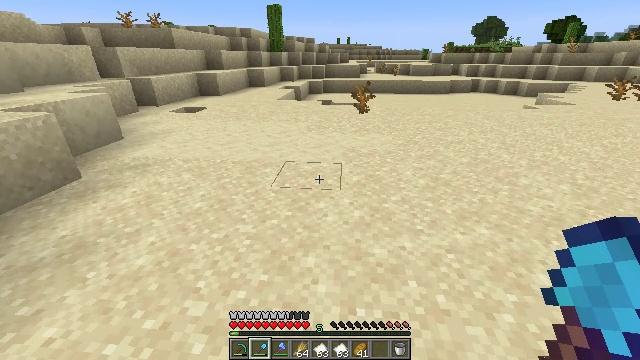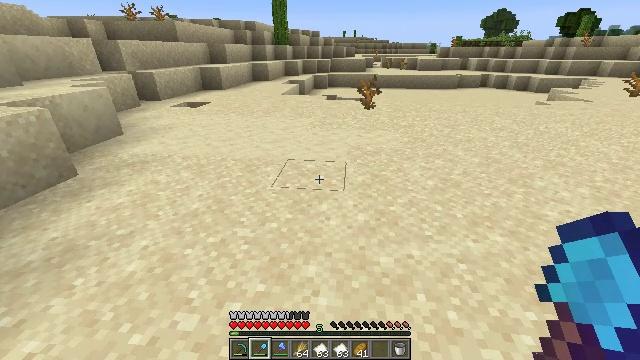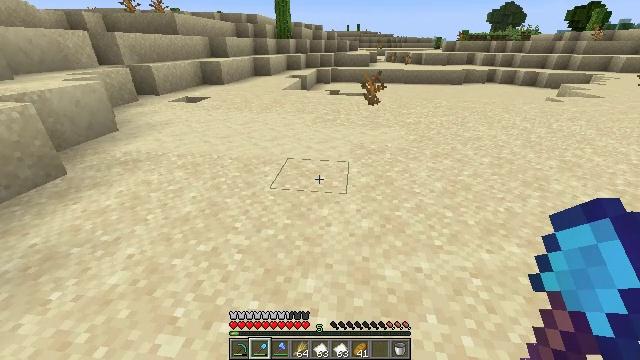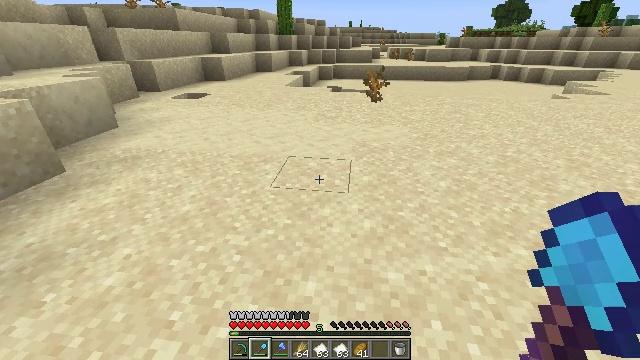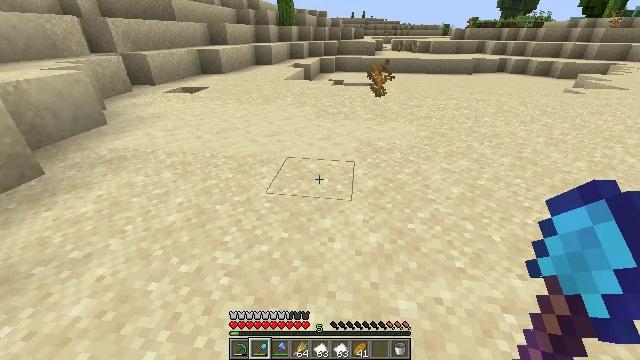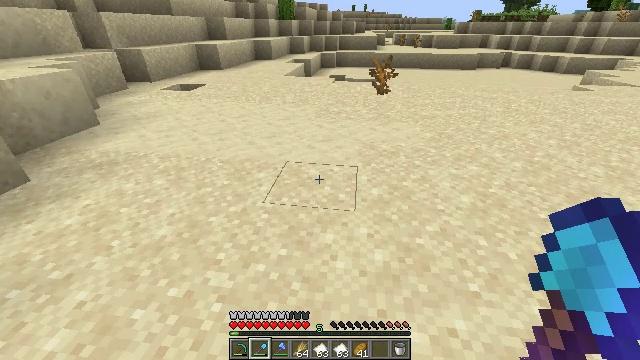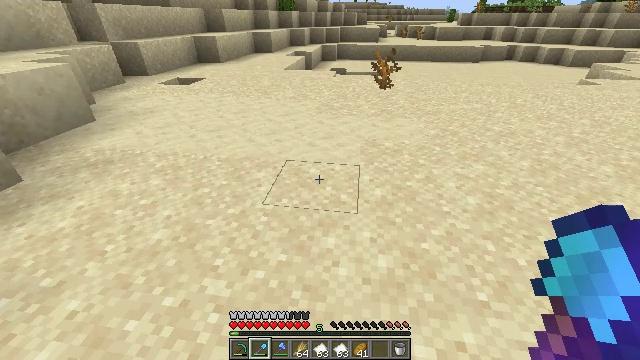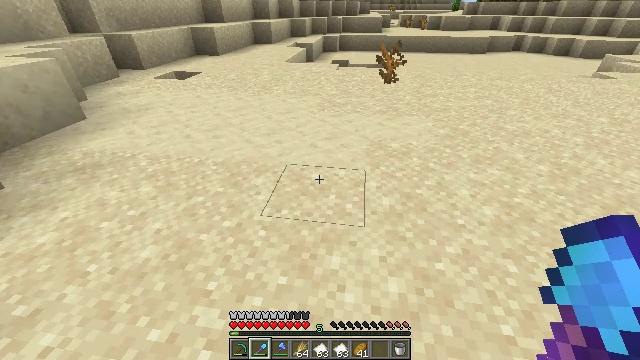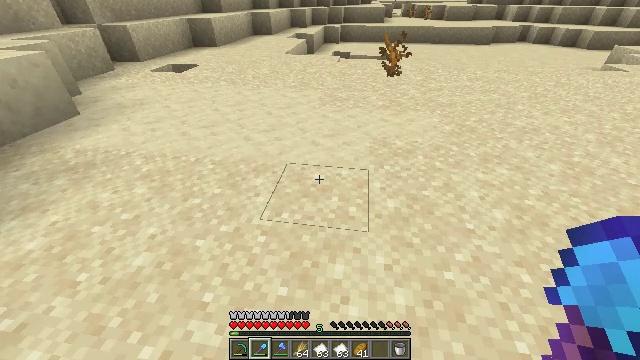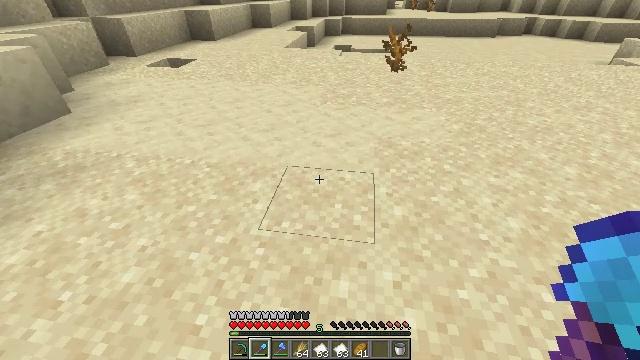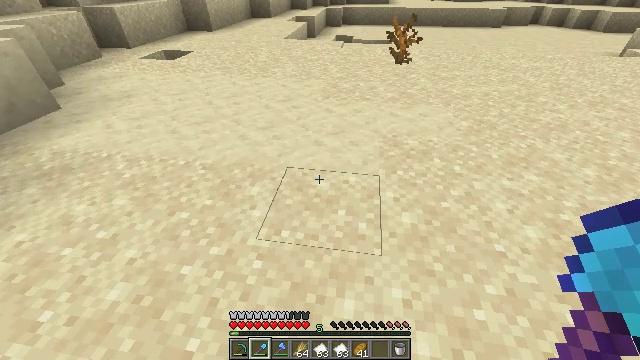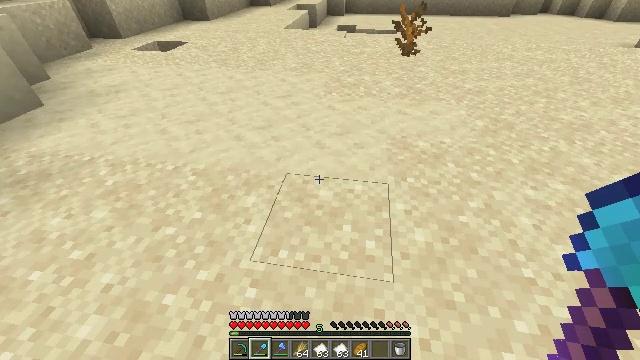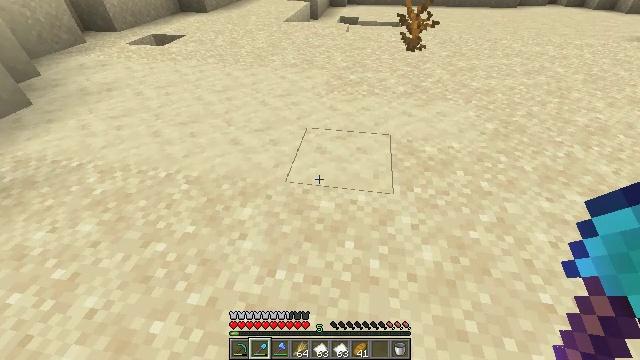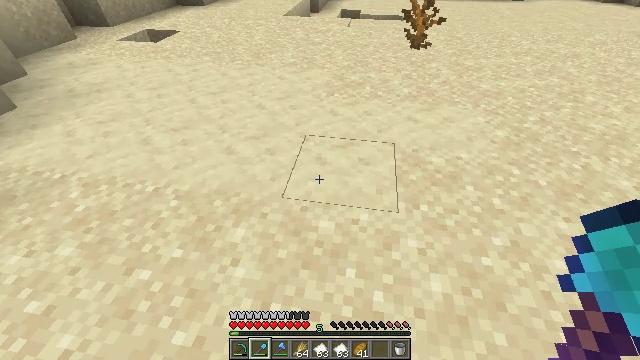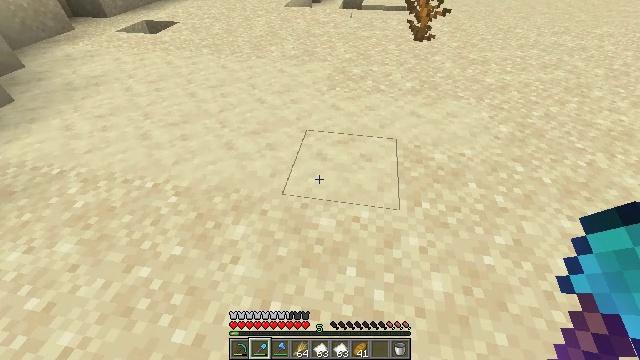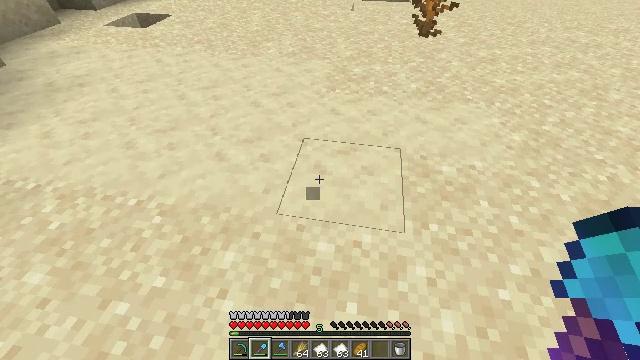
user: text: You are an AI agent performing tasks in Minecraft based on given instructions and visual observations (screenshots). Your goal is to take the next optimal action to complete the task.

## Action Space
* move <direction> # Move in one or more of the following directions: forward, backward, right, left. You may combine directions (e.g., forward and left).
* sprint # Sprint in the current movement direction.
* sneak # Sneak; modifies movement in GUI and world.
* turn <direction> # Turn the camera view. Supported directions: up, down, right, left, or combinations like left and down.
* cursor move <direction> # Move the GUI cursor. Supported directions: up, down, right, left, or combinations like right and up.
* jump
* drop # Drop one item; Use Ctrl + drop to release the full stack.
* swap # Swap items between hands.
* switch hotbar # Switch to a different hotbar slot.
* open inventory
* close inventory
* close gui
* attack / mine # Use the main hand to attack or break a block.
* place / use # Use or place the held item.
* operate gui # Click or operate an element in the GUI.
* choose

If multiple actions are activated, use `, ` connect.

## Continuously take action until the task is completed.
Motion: motion action
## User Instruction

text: Gather smooth sandstone from desert temples or structures.
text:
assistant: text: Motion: move forward, turn left and down
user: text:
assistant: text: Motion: move forward, turn down
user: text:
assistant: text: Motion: move forward
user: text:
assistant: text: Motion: move forward, turn down
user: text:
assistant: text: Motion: move forward
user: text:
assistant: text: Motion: move forward, turn down
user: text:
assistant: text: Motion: move forward, turn down
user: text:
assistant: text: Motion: move forward, turn down
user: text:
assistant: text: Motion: move forward, turn down
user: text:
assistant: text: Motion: move forward, turn down
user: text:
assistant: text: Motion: move forward, turn down
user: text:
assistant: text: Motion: move forward, turn down
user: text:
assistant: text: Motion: move forward, turn down
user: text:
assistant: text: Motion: move forward, turn down
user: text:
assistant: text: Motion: turn down, attack / mine
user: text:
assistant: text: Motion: turn down, attack / mine
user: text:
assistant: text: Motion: attack / mine
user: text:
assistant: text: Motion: attack / mine
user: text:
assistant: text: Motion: attack / mine
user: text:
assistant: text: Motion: attack / mine
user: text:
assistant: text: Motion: attack / mine
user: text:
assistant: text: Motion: attack / mine
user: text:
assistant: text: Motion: attack / mine
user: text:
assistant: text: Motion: attack / mine
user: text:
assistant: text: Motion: attack / mine
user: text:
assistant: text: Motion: attack / mine
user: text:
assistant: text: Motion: attack / mine
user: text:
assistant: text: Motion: attack / mine
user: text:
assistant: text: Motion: attack / mine
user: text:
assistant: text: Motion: attack / mine